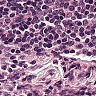
Metastatic tissue present: no